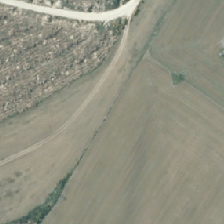
Land cover: shortrotation_cropland